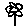
Label: flower